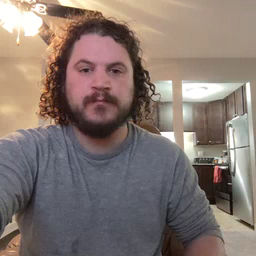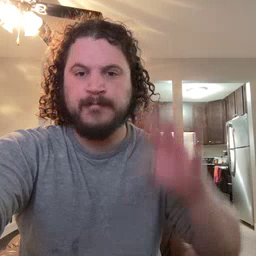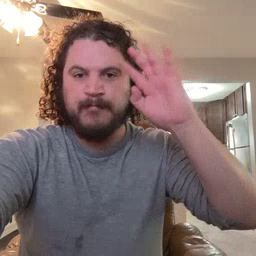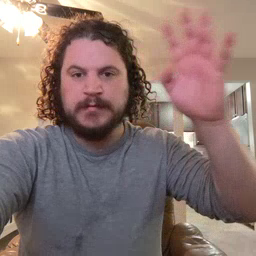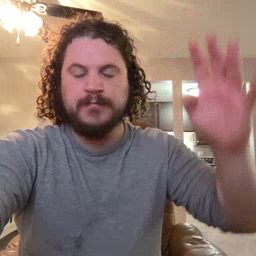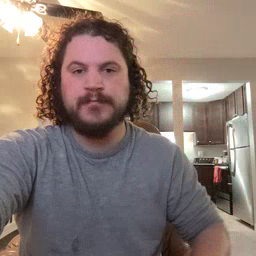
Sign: pretend